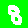
Digit: 8